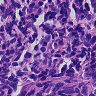
Metastatic tissue present: no